Question: After upgrading my elasticsearch to version 1.4 my kibana has stopped working. I've edited my elasticsearch config file to be good for Kibana (http.cors.enabled: true), so screen with message Can't connect to Elasticsearch has disappeared, but now I have only blank page.

Thanks for any advice.
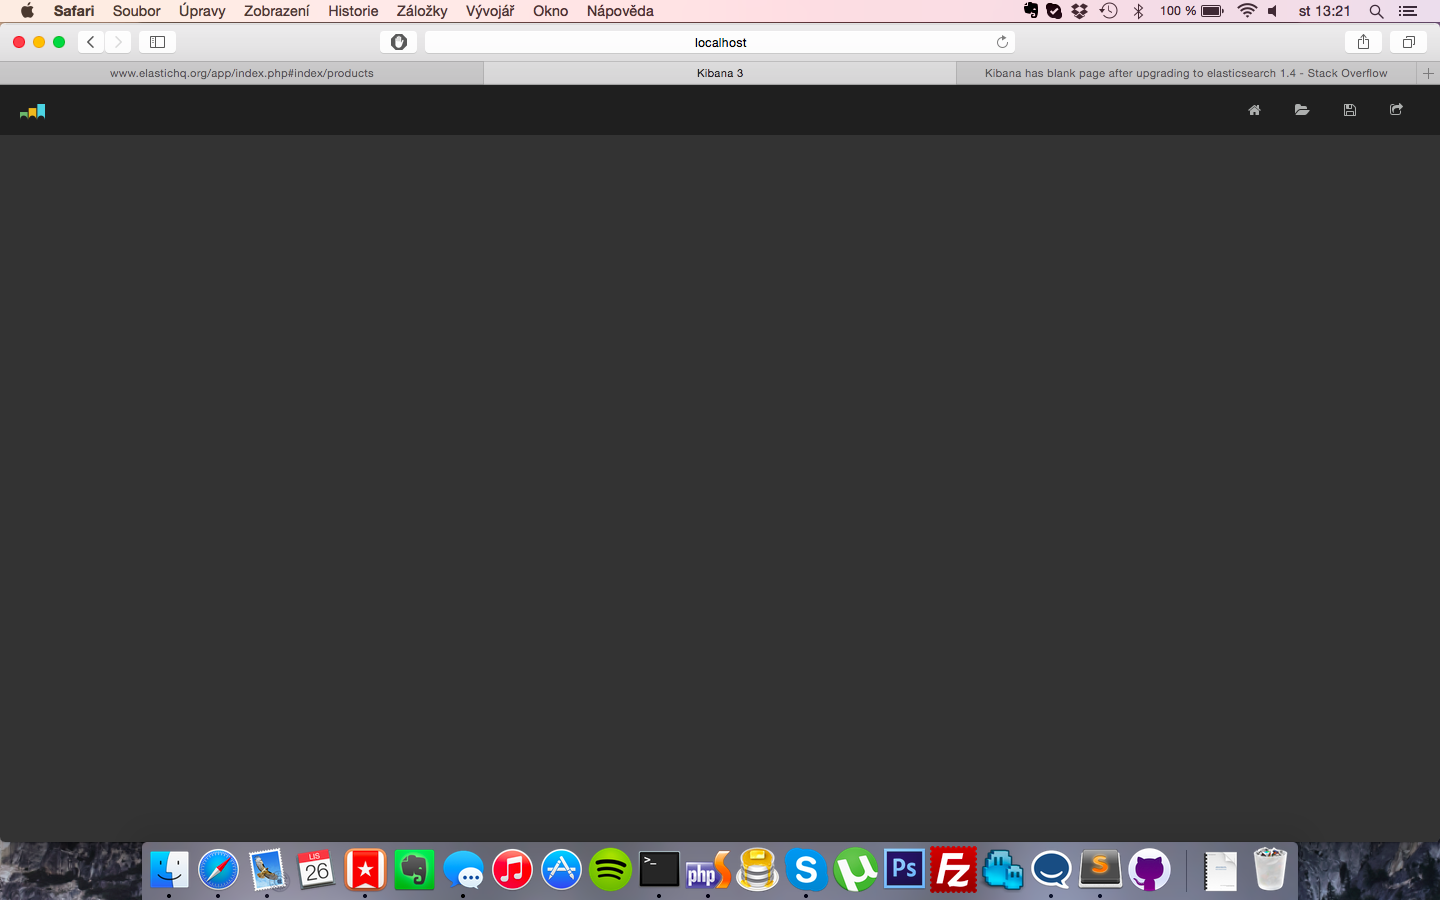
Answer: I've found absolute url for creating new dashboard ('http://localhost/kibana3/#/dashboard/file/blank.json'), put it into browser, created and saved new dashboard and everything seems to be fine (maybe there were some saved dashboards from old version). Anyway, thanks for advices :)